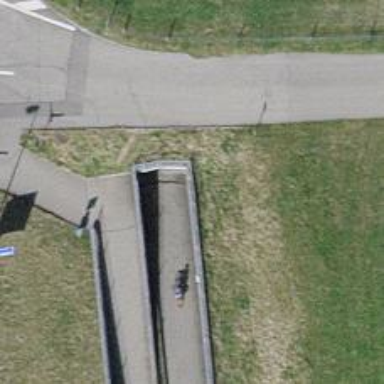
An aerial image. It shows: Footway passing through tunnel.